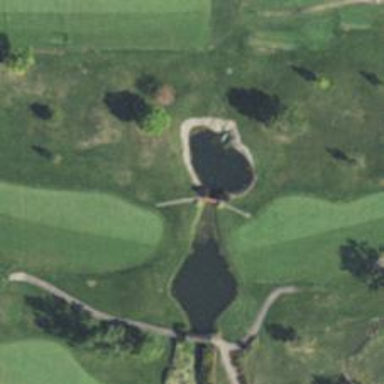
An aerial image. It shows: Footway that serves as golf path.